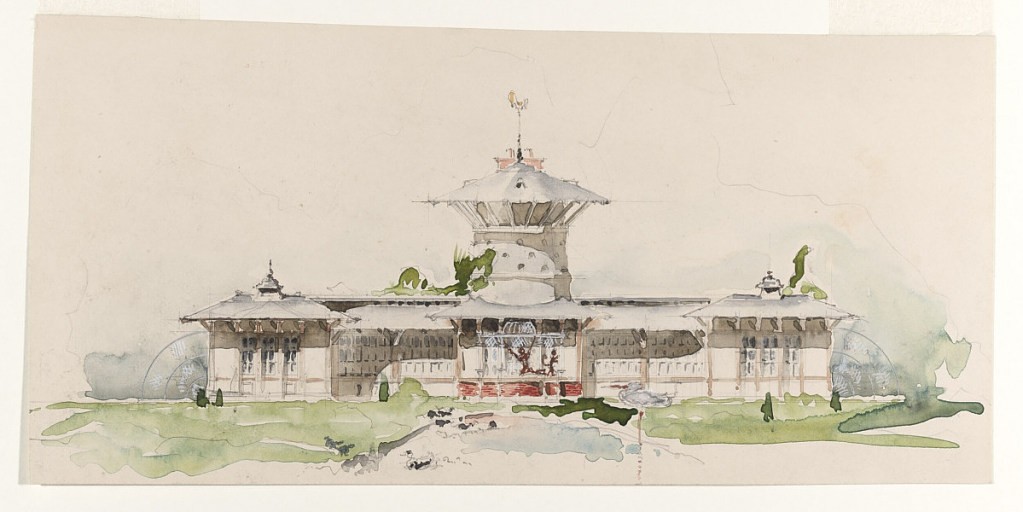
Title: Elevation of the Belmont Menagerie, Newport, Rhode Island
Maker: Whitney Warren Jr., American, 1864–1943
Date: ca. 1894
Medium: Graphite, brush and brown, black, green, blue, red, and yellow watercolor, white gouache, on thin cream illustration board
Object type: Drawing
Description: A colorful proposal for Oliver Belmont's monkey house. The building is to be a three-story structure with a central observation tower, and two flanking wings, here presented in a verdant landscape.